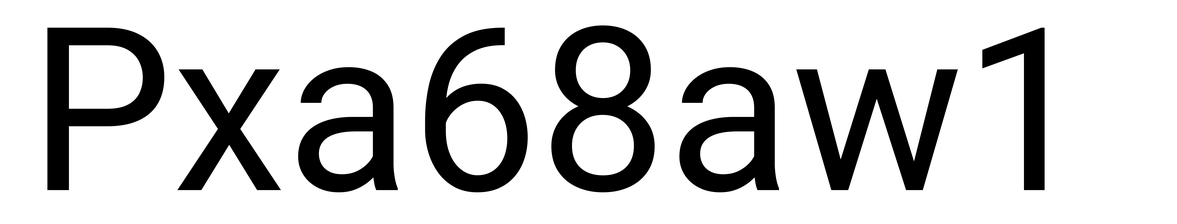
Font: Roboto_Regular